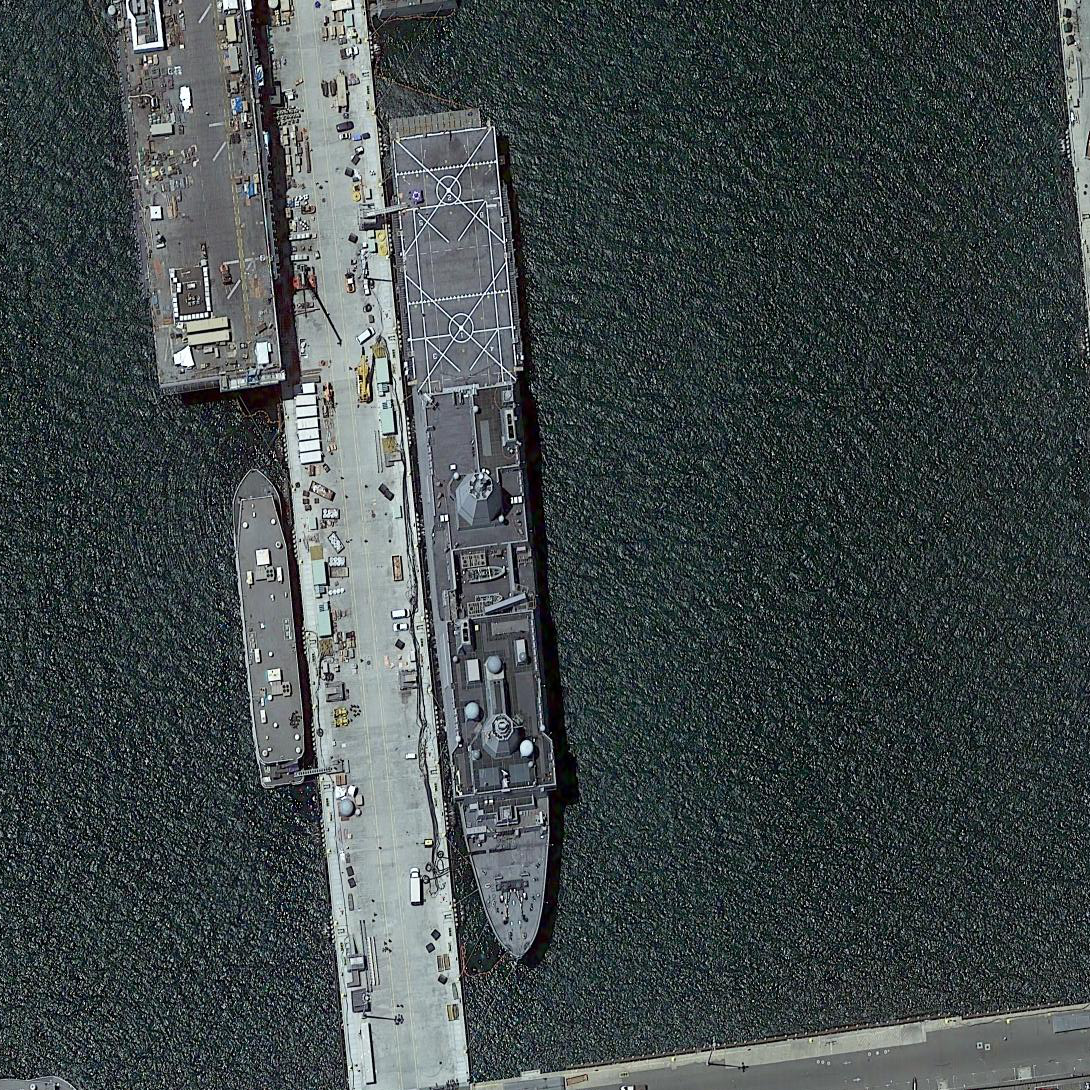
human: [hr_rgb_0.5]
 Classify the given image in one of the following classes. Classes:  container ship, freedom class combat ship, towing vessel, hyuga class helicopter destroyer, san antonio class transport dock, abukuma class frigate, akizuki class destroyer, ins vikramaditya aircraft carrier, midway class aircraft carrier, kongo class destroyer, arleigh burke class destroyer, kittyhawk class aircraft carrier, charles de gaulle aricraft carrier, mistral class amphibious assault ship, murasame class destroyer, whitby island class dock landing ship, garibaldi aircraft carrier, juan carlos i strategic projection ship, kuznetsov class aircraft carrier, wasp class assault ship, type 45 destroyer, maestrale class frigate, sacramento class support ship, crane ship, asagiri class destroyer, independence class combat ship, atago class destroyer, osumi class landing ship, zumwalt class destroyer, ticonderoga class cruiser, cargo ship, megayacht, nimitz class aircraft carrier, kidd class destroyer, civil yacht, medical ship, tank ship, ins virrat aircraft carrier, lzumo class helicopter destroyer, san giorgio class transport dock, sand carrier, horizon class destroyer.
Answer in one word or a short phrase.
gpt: San Antonio class transport dock